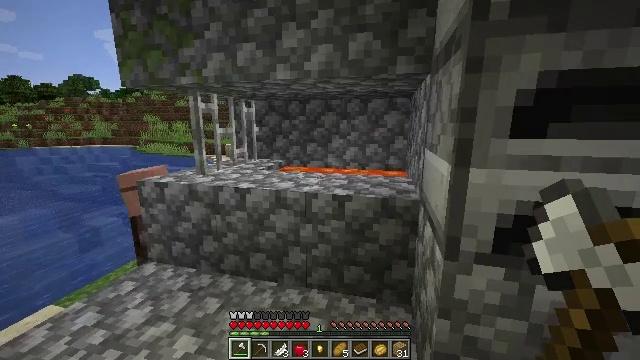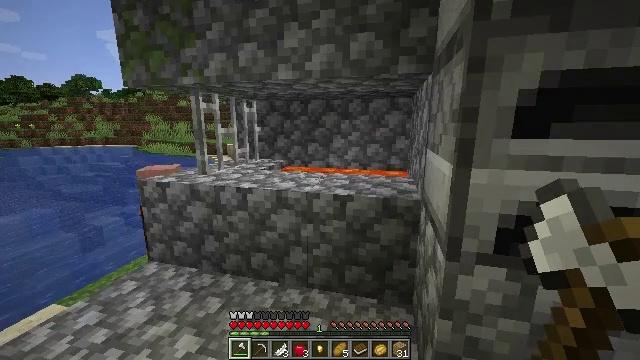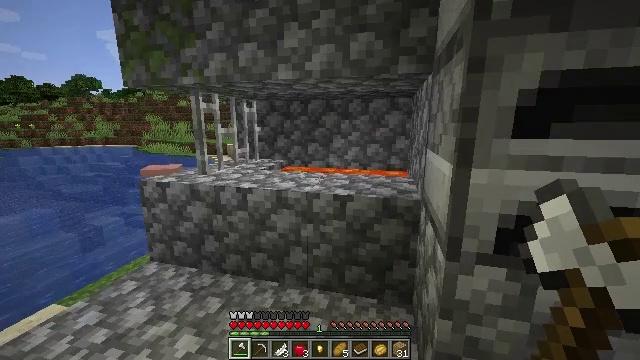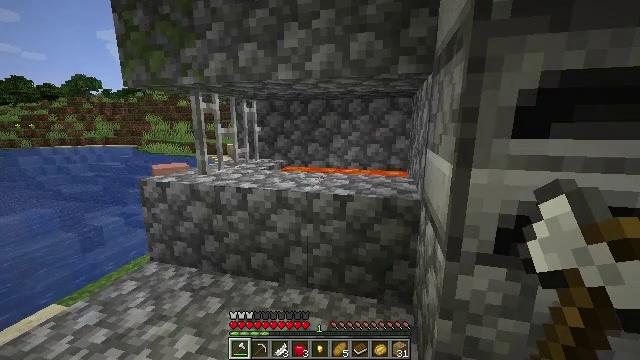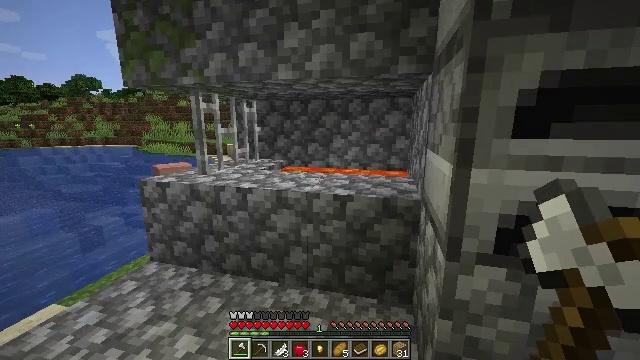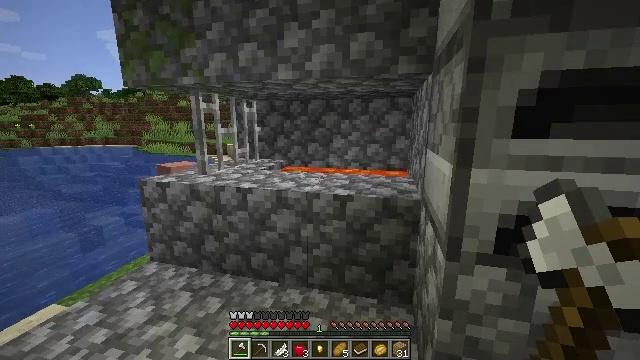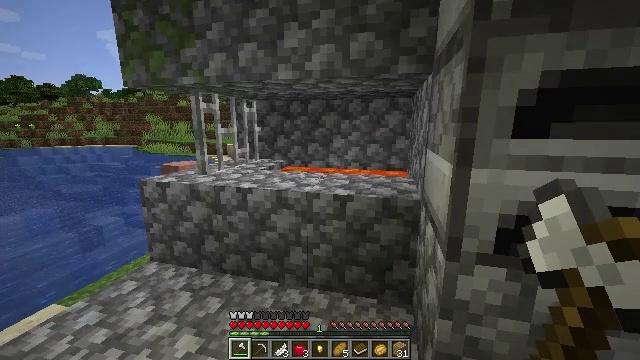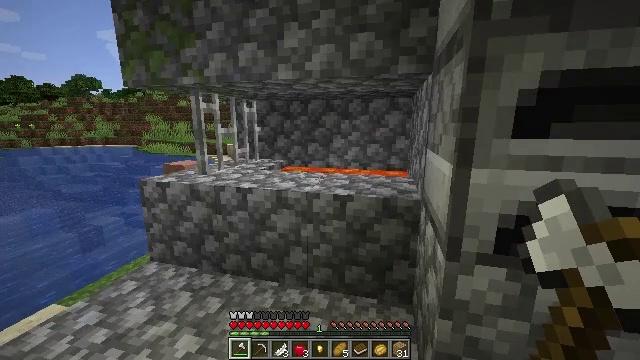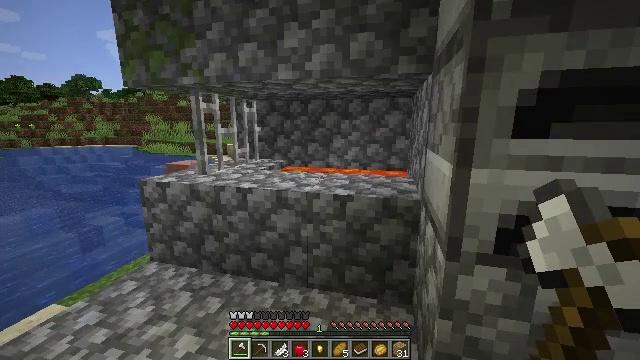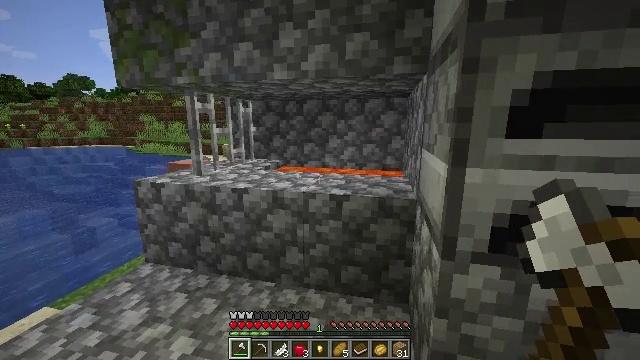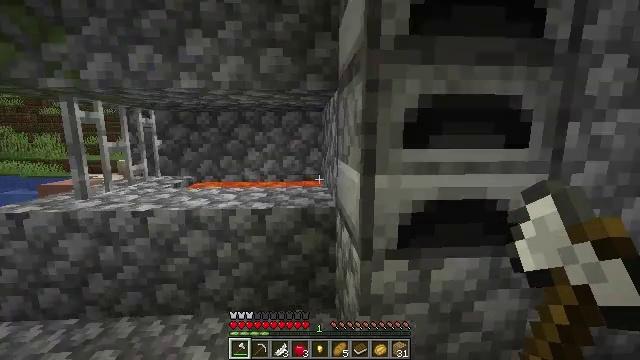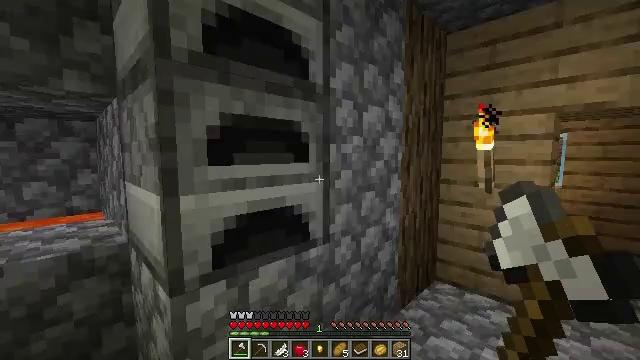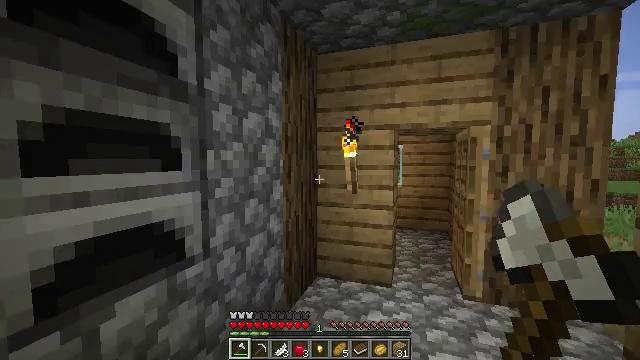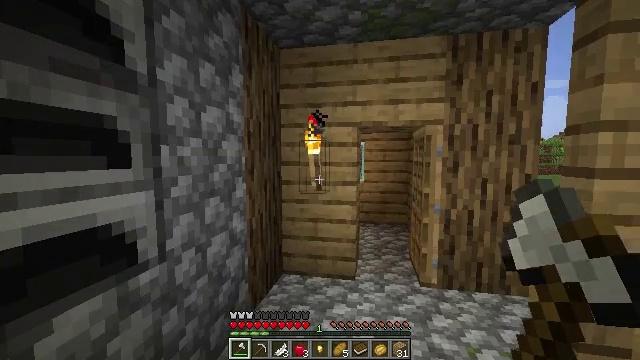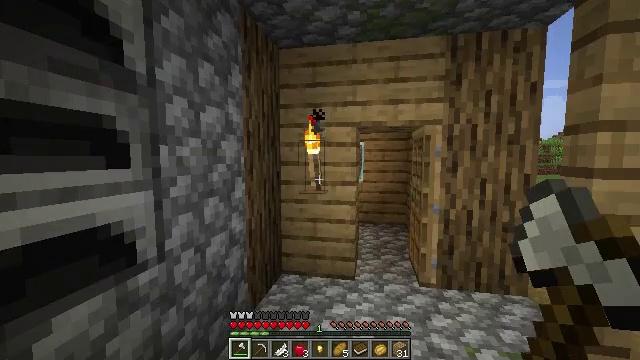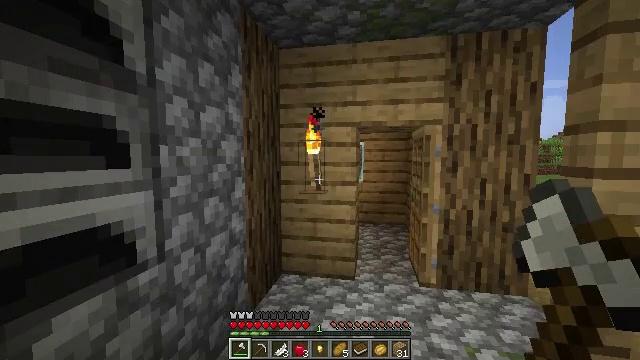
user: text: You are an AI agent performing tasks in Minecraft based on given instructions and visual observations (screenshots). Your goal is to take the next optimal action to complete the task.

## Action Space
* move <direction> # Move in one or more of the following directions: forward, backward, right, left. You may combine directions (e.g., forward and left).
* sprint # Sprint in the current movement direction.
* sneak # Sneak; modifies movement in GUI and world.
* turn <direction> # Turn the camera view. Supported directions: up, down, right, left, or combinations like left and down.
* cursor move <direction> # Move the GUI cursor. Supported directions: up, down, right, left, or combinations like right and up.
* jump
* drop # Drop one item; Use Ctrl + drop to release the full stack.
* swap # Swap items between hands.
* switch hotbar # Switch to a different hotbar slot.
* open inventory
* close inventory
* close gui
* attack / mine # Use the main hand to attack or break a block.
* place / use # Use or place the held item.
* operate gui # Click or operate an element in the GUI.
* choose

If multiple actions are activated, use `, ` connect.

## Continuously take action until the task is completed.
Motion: motion action
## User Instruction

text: Collect tall grass by breaking it.
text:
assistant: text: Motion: no_op
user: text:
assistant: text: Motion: no_op
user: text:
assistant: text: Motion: no_op
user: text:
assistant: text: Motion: no_op
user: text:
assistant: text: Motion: no_op
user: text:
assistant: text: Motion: no_op
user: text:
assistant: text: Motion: no_op
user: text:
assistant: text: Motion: no_op
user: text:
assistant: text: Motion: no_op
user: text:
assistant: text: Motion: turn right and up
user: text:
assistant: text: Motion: turn right and up
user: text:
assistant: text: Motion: turn right and up
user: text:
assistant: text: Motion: turn right
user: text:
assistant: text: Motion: no_op
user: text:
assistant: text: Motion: no_op
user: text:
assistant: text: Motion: no_op
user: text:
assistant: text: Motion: no_op
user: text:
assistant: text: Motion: no_op
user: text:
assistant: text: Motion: no_op
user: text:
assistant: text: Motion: turn right and down
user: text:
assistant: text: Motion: turn right and down
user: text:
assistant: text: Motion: turn right and down
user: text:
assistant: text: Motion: turn right
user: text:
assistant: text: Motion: no_op
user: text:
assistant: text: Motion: no_op
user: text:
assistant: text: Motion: no_op
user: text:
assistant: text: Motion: move forward
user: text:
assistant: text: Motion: move forward
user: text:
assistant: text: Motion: move forward
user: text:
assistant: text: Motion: move forward